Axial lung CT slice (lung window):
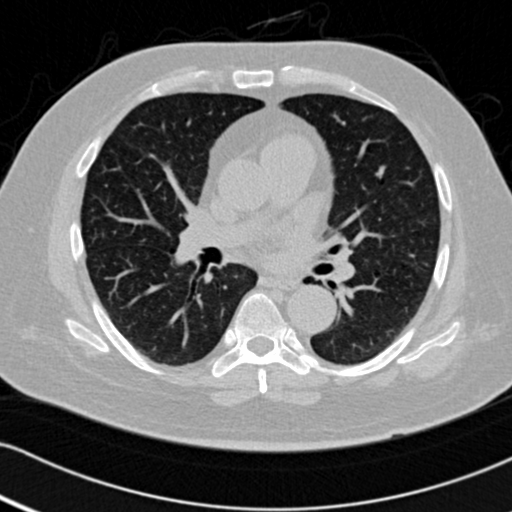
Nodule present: no